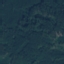
Land use / land cover: Forest